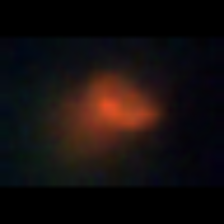
Taxon: NanoPlankton
Group: Other